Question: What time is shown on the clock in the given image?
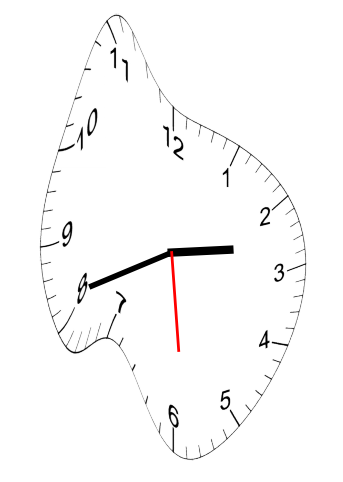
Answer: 02:41:29